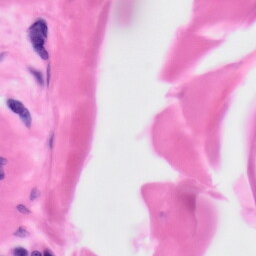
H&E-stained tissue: Skin